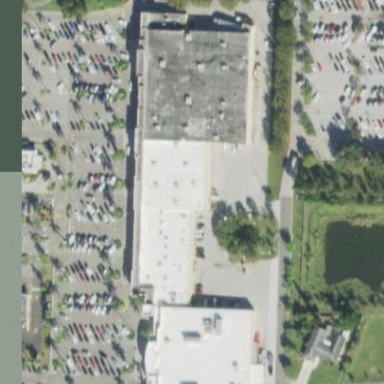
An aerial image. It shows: Retail building.